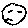
Label: smiley face